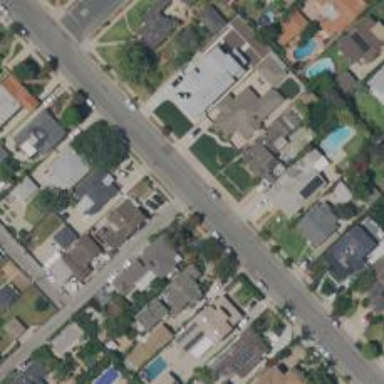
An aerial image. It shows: Residential alley serving as service road.